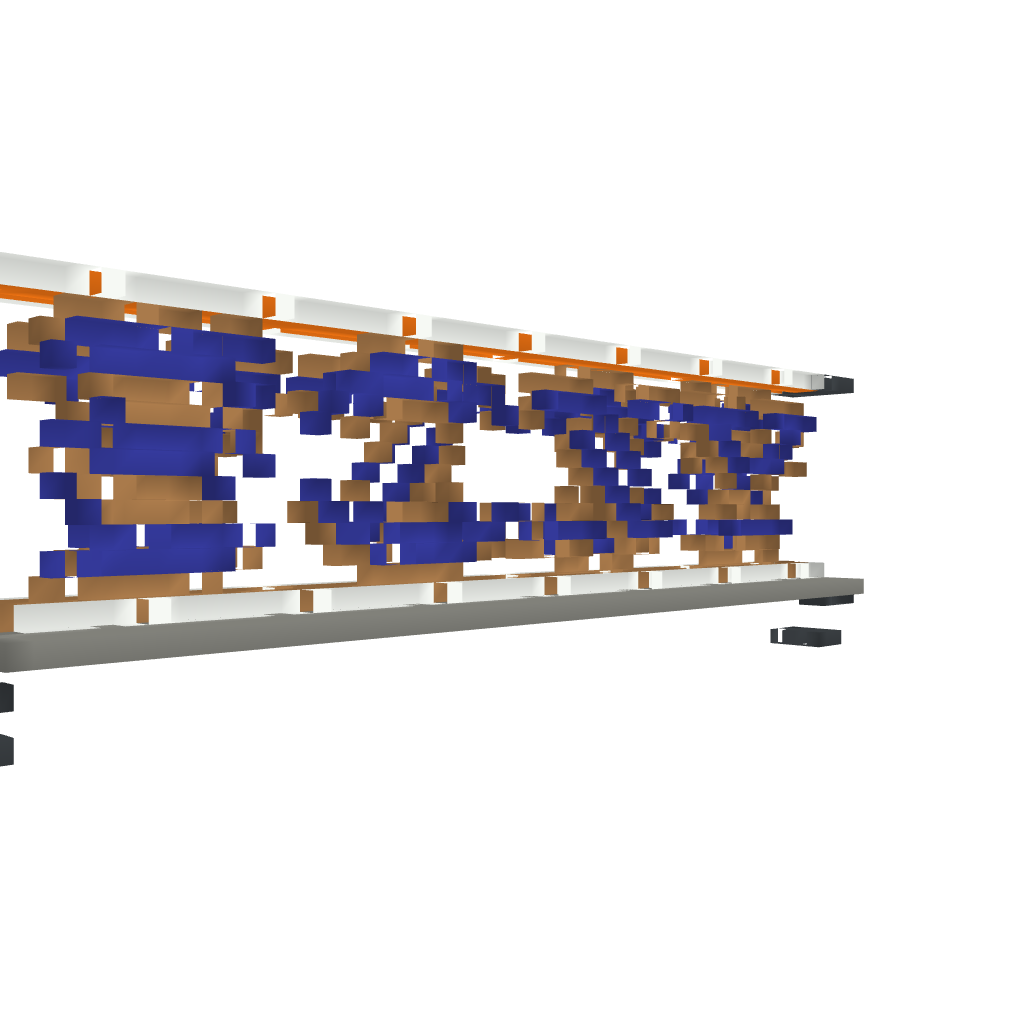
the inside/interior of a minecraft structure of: sony logo